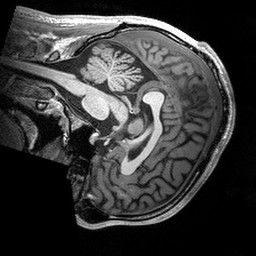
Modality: T1w
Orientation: sagittal
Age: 28
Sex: male
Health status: healthy
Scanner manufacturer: siemens
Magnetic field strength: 3 T
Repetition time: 2.53 s
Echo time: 0.00288 s